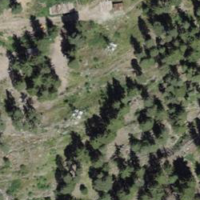
EUNIS habitat code: 43
Species observed at this site:
Silene nutans
Stauroderus scalaris
Argynnis paphia
Papilio machaon
Campanula barbata
Melitaea athalia
Campanula spicata
Vanessa atalanta
Zygaena trifolii
Misumena vatia